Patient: sex M, age 61
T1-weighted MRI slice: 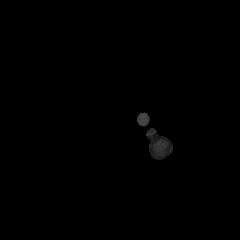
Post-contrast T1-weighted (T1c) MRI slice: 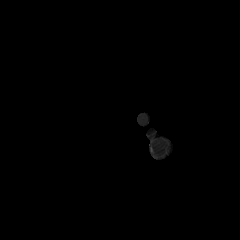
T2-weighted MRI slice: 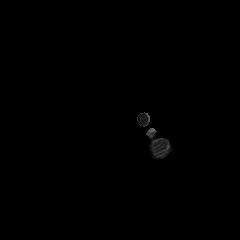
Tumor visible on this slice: no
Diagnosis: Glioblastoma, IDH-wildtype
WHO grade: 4